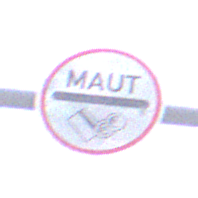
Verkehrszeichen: MautflichtigeStrecke
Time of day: MorningAfternoon
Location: Outdoor (Urban)
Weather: Overcast
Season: NotSpecified
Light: Natural